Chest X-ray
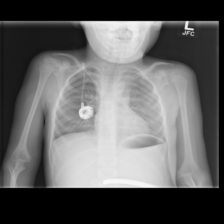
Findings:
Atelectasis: negative
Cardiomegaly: negative
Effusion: negative
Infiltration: positive
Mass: negative
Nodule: negative
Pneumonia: negative
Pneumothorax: negative
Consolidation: negative
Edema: negative
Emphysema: negative
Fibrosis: negative
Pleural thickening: negative
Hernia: negative